Interaction volume radius: 10 \u00c5
Interaction volume height: 15 \u00c5
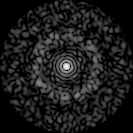
Disorder parameter: 0.8266